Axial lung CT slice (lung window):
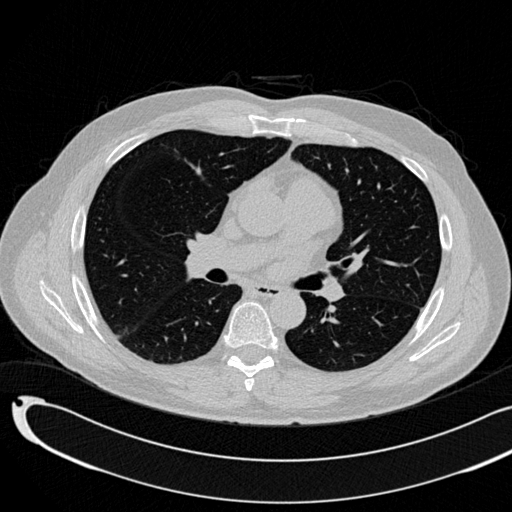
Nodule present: no